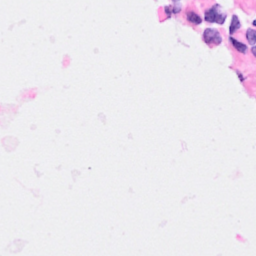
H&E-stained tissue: Breast